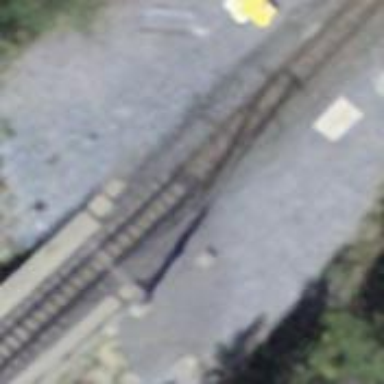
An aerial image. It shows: Narrow-gauge railway with electrified tracks and one viaduct bridge.